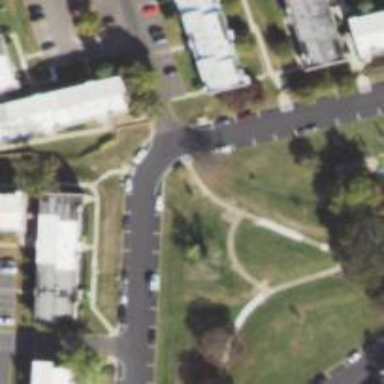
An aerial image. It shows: Unmarked crossing on footway.